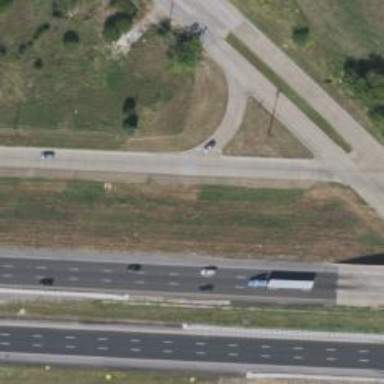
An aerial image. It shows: Secondary link road.